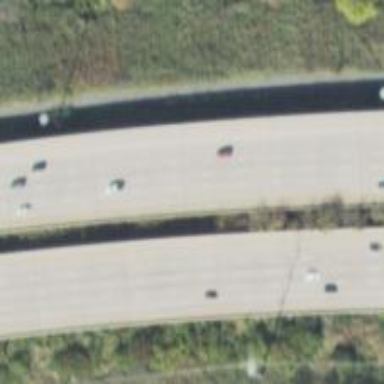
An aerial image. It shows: Viaduct bridge on asphalt motorway.